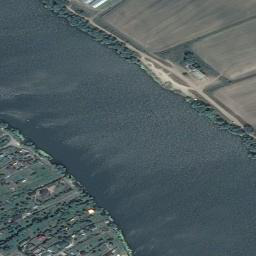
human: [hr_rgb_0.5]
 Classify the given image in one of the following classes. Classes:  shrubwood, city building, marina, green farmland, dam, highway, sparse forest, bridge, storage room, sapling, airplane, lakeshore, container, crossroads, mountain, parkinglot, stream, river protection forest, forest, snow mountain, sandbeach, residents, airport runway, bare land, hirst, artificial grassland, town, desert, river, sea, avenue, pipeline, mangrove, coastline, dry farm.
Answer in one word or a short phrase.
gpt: river